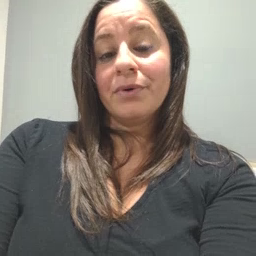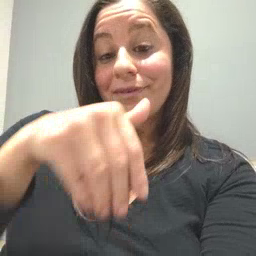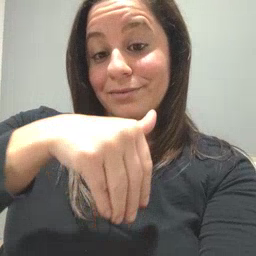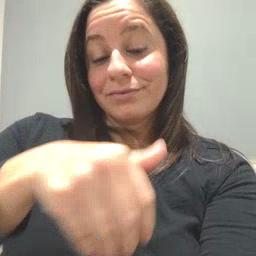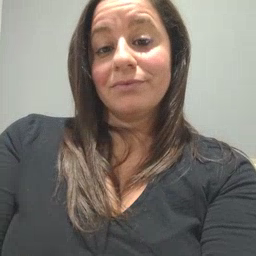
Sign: night